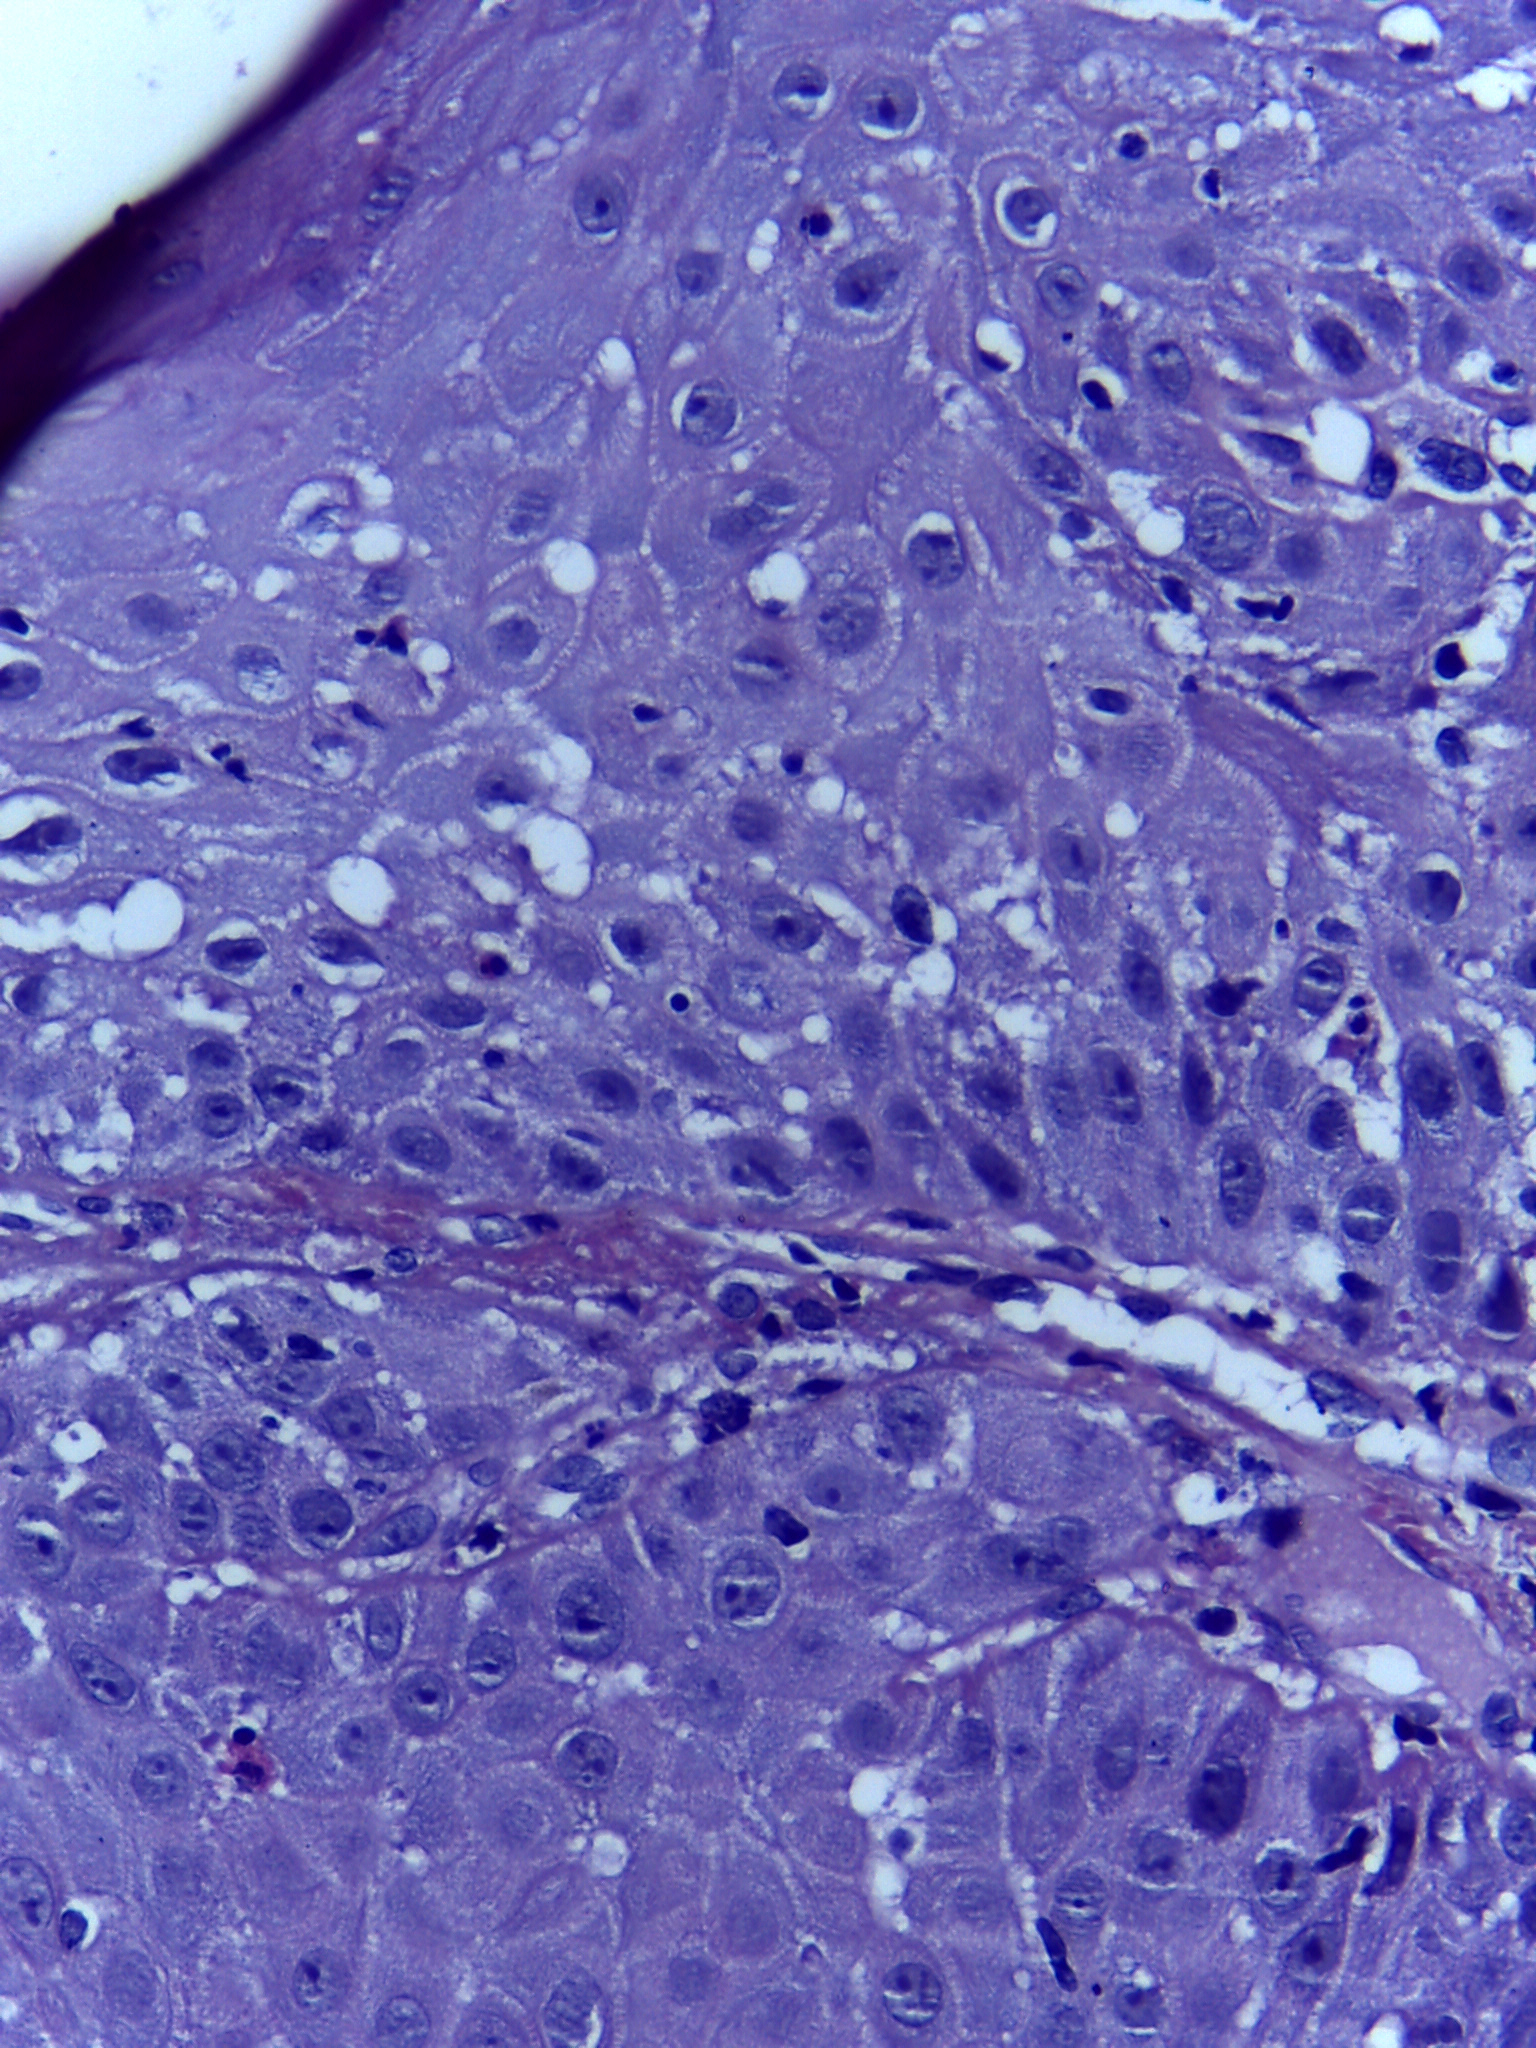
Diagnosis: OSCC